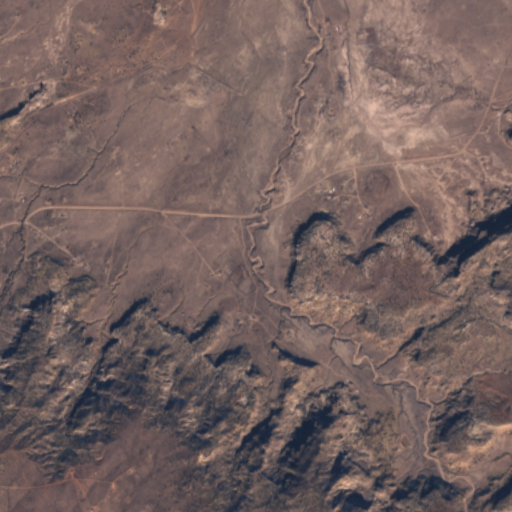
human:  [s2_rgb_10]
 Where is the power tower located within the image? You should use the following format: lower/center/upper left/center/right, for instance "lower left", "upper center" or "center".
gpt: There is no power tower in the image.